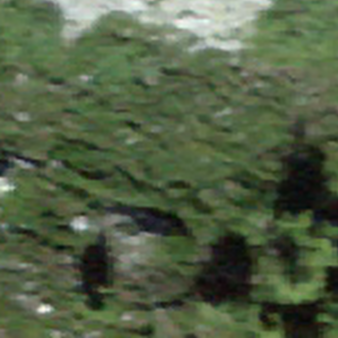
Label: other